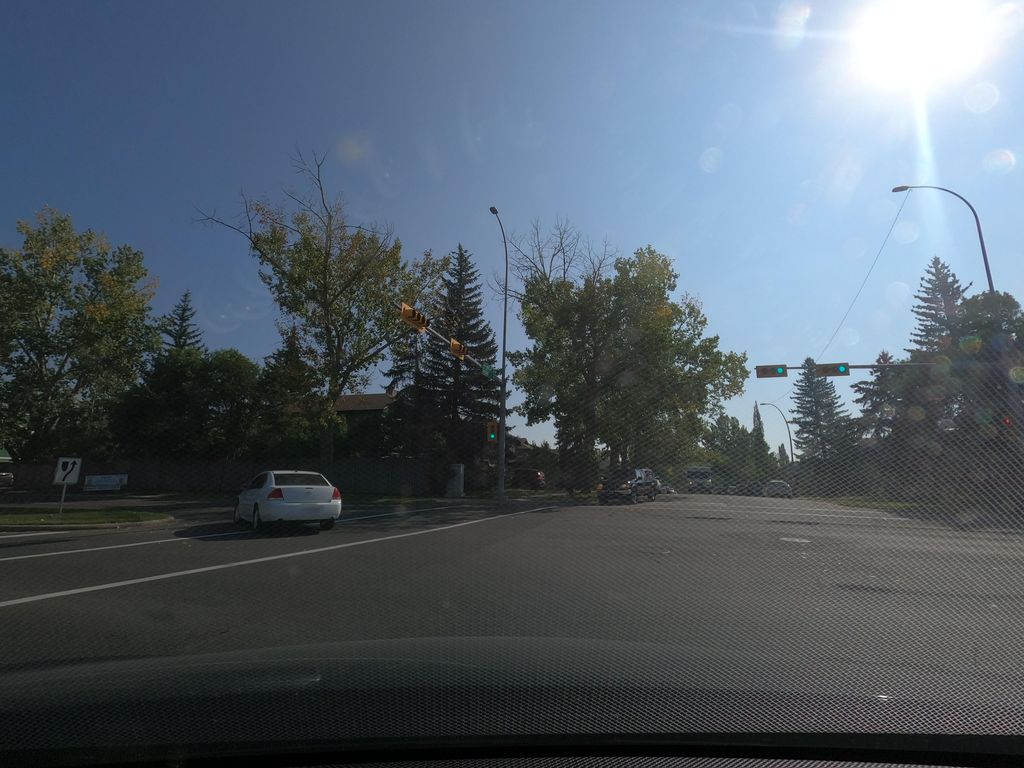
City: calgary